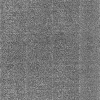
Atmospheric dust classification: dusty